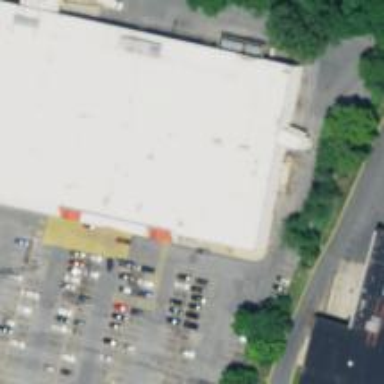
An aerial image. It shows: Building that houses supermarket.